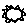
Label: sun